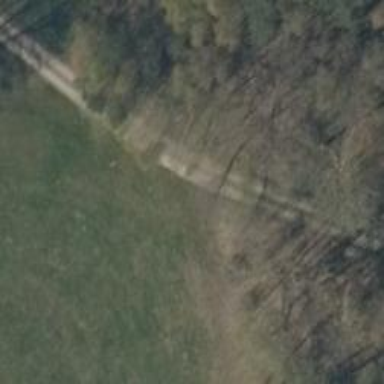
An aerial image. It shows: Gravel track with grade2 tracktype.